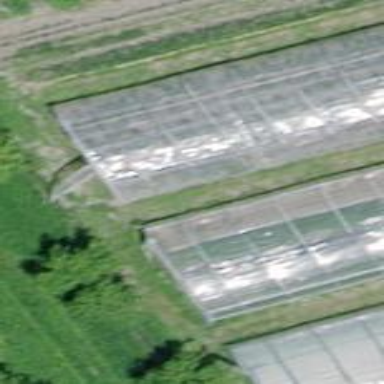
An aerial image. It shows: Greenhouse.